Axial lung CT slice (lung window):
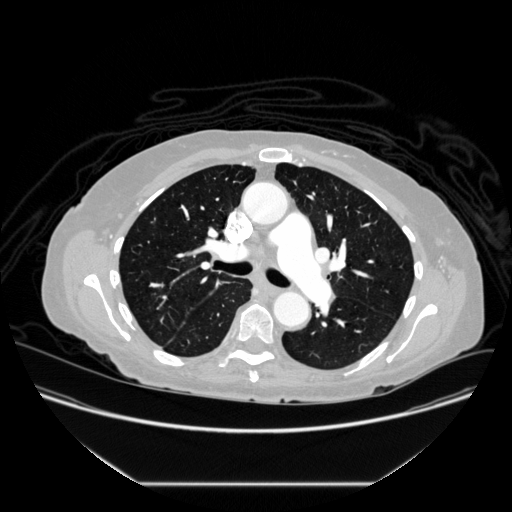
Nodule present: no